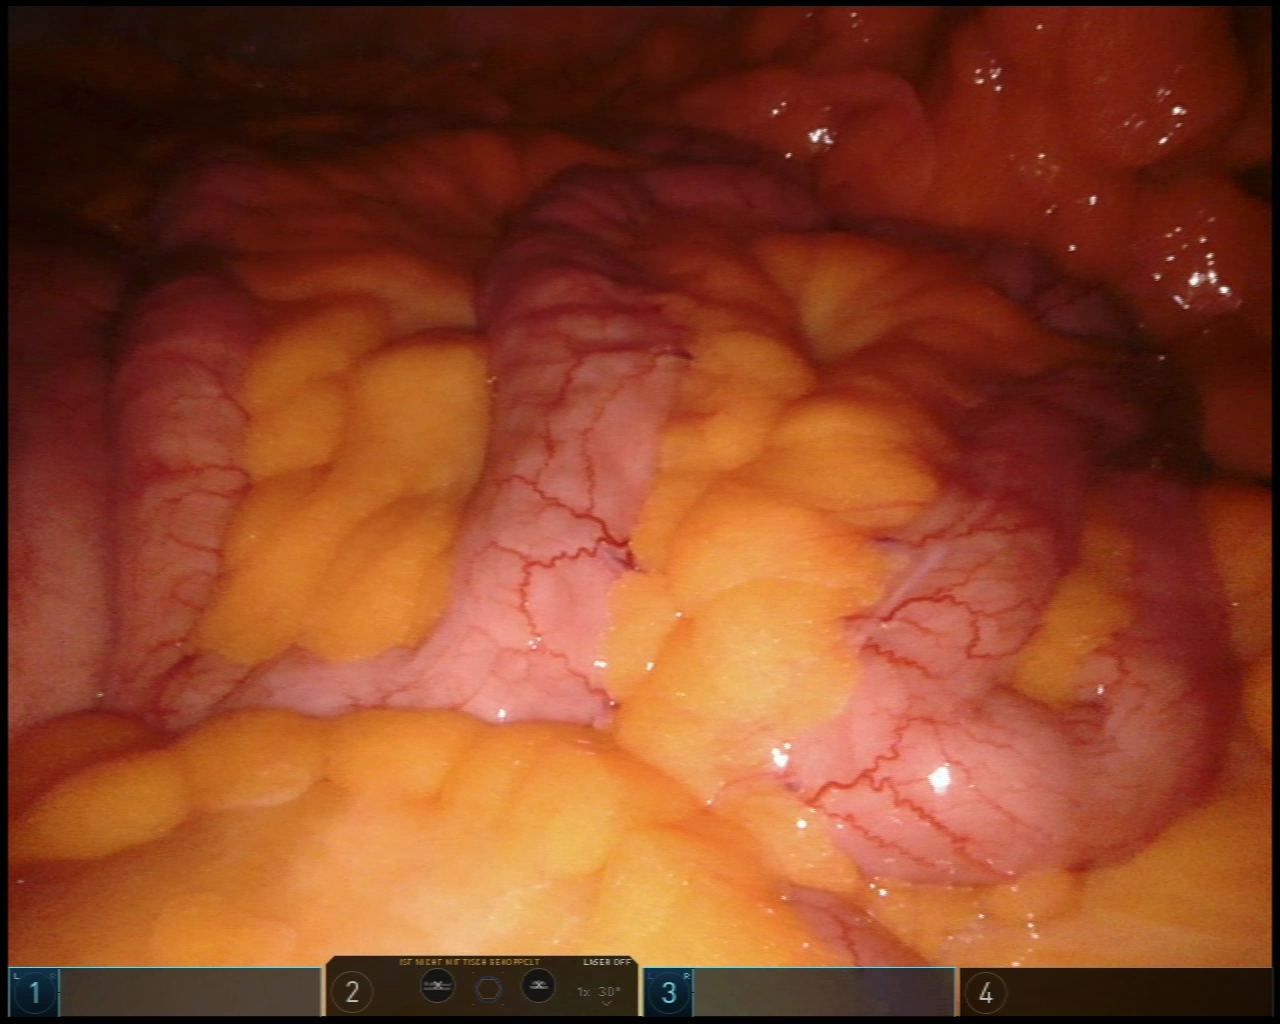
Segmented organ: small_intestine
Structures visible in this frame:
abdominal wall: yes
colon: no
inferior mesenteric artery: no
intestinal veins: no
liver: no
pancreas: no
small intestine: yes
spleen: no
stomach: no
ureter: no
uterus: no
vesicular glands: no